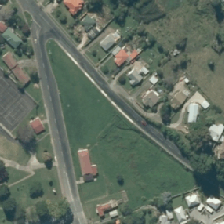
Land cover: urban_parkland